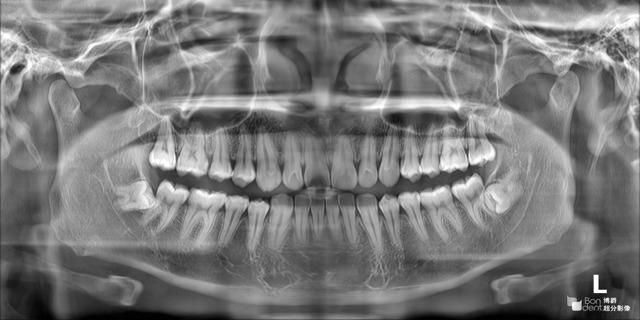
adult